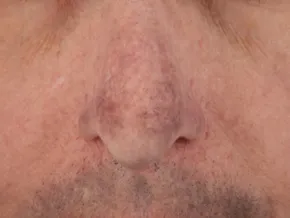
Cross-polarized. Photography before laser treatment demonstrates slate-gray hyperpigmentation on the nose and upper cutaneous lip.
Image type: medical_photograph (skin_photograph)